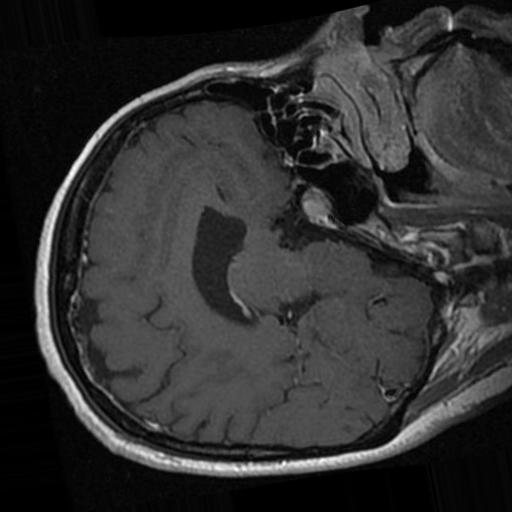
Label: brain_tumor